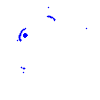
Particle: kaon